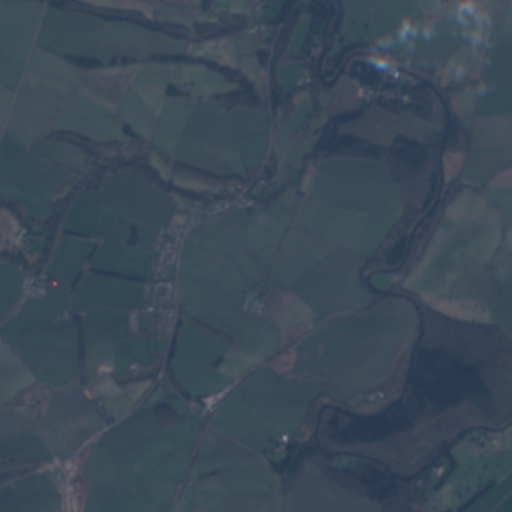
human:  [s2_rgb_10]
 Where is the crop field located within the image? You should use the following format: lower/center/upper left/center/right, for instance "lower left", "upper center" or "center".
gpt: The crop field is located in the upper left of the image.
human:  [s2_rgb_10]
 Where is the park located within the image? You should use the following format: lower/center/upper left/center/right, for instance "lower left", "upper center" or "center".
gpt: The park is located in the center left of the image.
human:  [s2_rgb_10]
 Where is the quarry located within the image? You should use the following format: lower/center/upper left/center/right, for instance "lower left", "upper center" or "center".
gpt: There is no quarry in the image.